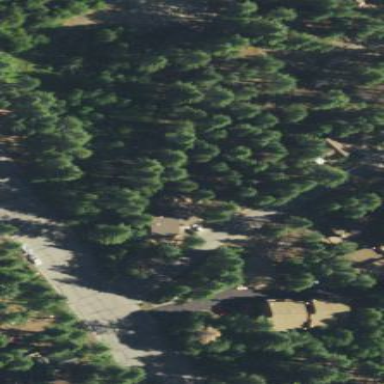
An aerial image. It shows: Woodland with evergreen needle-leaved trees.